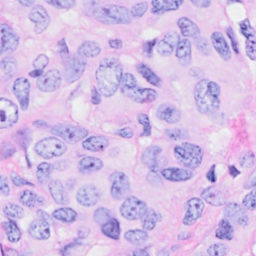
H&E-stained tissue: Breast